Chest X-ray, PA view. Patient: 62 years old, sex M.
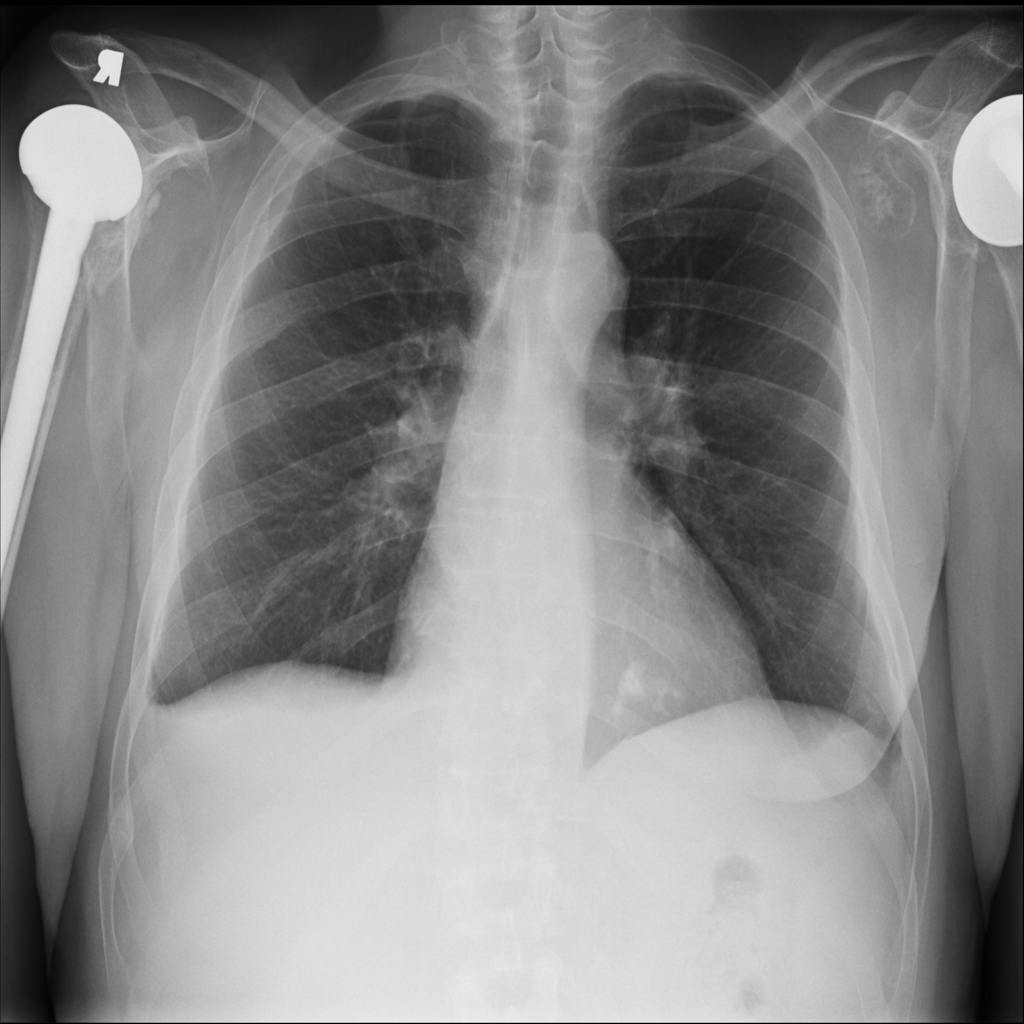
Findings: Effusion, Pleural_Thickening